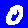
Digit: 0